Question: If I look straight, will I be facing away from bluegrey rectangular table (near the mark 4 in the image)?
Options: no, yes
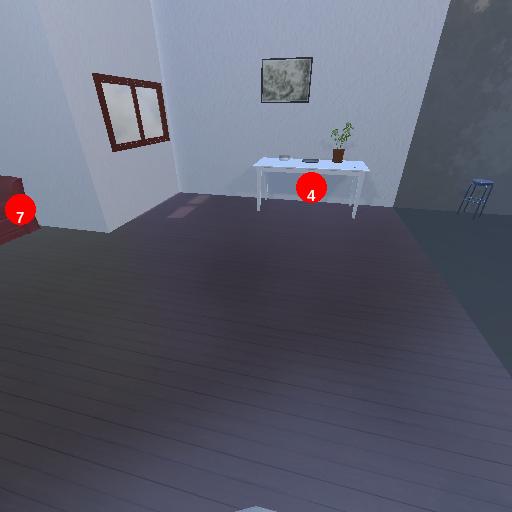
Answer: no